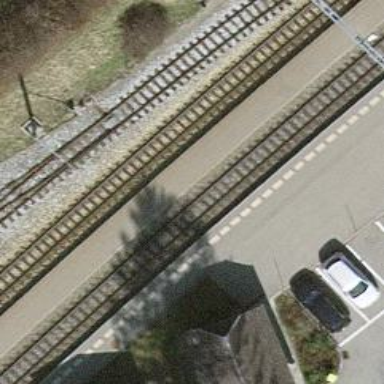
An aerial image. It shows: Narrow-gauge railway siding with 1 track. The track is electrified with contact line.